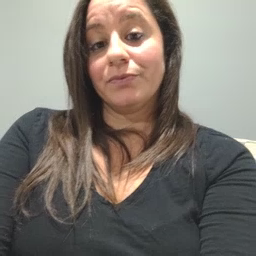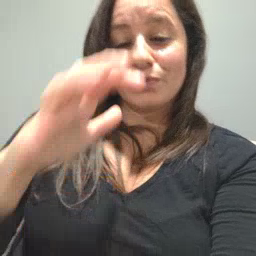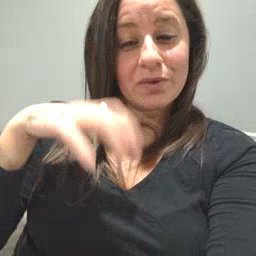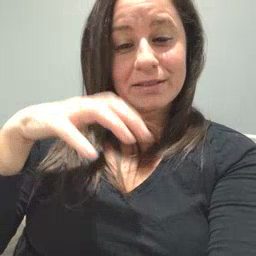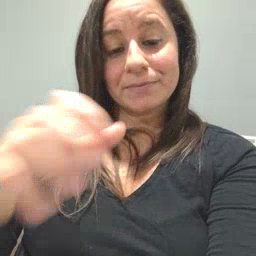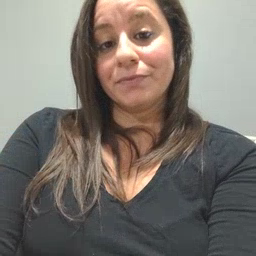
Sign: rain